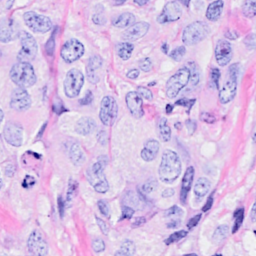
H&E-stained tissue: Breast